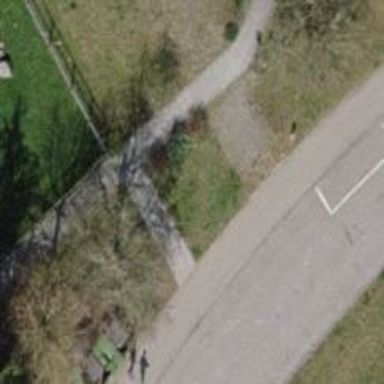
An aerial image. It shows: Brown bench.